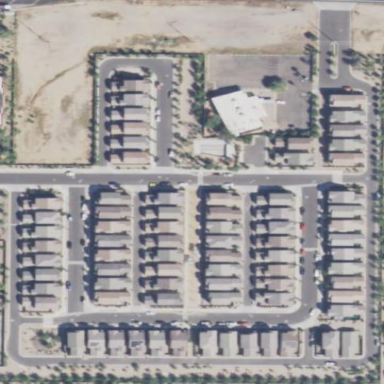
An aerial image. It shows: Residential area composed of single-family homes.